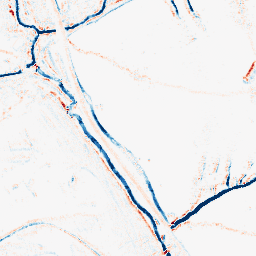
Category: morphological
Decomposition family: morphological_ellipse
Decomposition parameters: operation: average
width: 5
height: 5
Upsampling method: quartic
Upsampling parameters: scale: 4
Upsampling scale: 4